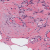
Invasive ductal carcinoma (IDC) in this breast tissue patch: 0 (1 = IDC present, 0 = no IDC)